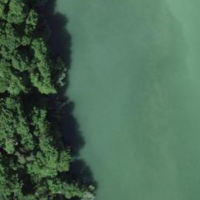
EUNIS habitat code: 14
Species observed at this site:
Lathyrus vernus